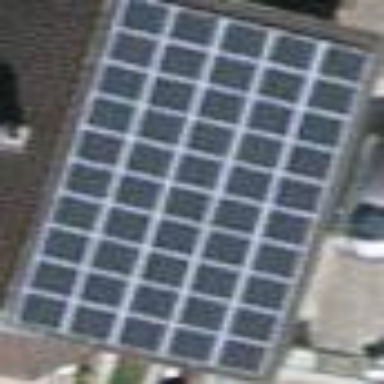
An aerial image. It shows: Solar power generator using photovoltaic method with solar photovoltaic panel types.